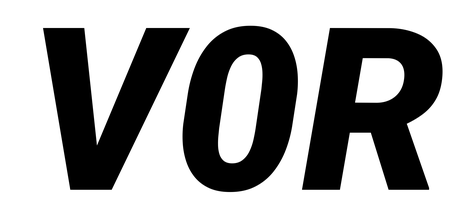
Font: Roboto-Italic_Black_Italic